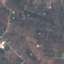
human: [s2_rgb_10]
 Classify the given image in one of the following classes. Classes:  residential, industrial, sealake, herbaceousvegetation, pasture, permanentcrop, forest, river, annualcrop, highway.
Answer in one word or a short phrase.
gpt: PermanentCrop